Question: I am part of a large family and to save everyone some money at Christmas, we do a Secret Santa of sorts for gift giving. I am writing this script so that this all can be managed via a spreadsheet since our process can be somewhat messy. The rules are:
1. Each "Santa" is given two names that they must buy gifts for.
2. Those 2 names can not be the same.
3. Couples can not give gifts to each other or their children. Children can not give gifts to their siblings or their parents.
Here is a table with some example data:

I believe my issue is occurring because of the following code:
'''
//Remove disallowedNames from currentAvailableNames
for (j=0; j<disallowed.length; j++){
var disallowedName = disallowed[j];
currentAvailableNames.splice(currentAvailableNames.indexOf(disallowed[j]), 1);
}
'''
For some reason, the disallowed name(s) are also being removed from the availableNames array and I have no idea why. The only way I have been able to "fix" it, is by adding in the following code after the recipient has been picked:
'''
//Add Disallowed Names back to Available Names Array
for (k=0; k<disallowed.length; k++){
var disallowedName = disallowed[k];
if (disallowedName.length >0) {
availableNames.push(disallowedName);
}
}
'''
'''
function giftAssignments() {
//Get Settings
var ss = SpreadsheetApp.getActiveSpreadsheet();
var settings = ss.getSheetByName("Settings");
var resultsSheet = ss.getSheetByName("Results");
var numOfAssignments = settings.getRange("B2").getValue();
var minPrice = settings.getRange("B3").getValue();
var maxPrice = settings.getRange("B4").getValue();
var firstName = settings.getRange("B5").getValue();
var santasLastRow = settings.getLastRow();
var santasLastCol = settings.getLastColumn();
var santasTotal = santasLastRow - firstName + 1;
var santasAsRange = settings.getRange(firstName,1,(santasLastRow - firstName + 1), santasLastCol).getValues();
//Create Santas Array (santas)
var santas = []
for (var i=0; i<santasAsRange.length; i++) {
var name = santasAsRange[i][0];
var email = santasAsRange[i][1];
var disallowedAsString = santasAsRange[i][2];
disallowedAsString = disallowedAsString.replace(", ",",");
var disallowed = disallowedAsString.split(",");
disallowed.push(name);
var santa = [];
santa[0] = name;
santa[1] = email;
santa[2] = disallowed;
santas.push(santa);
}
//Create Array of Names (availableNames)
var availableNames = [];
for (i=0; i<santas.length; i++) {
var aName = santas[i][0];
availableNames.push(aName);
}
//Assign Recipients
var results = assignRecip(santas, availableNames);
Logger.log("RESULTS = " + results);
}
function assignRecip(santas, names) {
var availableNames = names;
for (i=0; i<santas.length; i++) {
var currentAvailableNames = availableNames;
var name = santas[i][0];
var disallowed = santas[i][2];
Logger.log("Santa = " + name);
Logger.log("availableNames = " + availableNames);
//Remove disallowedNames from currentAvailableNames
for (j=0; j<disallowed.length; j++){
var disallowedName = disallowed[j];
currentAvailableNames.splice(currentAvailableNames.indexOf(disallowed[j]), 1);
}
Logger.log("currentAvailableNames = " + currentAvailableNames);
//Pick Random Ricipient from currentAvailableNames
var recipient = currentAvailableNames[Math.floor(Math.random() * currentAvailableNames.length)];
Logger.log("Recipient = " + recipient);
//Add Recipient to Santa Array
santas[i].push(recipient);
//Add Disallowed Names back to Available Names Array
for (k=0; k<disallowed.length; k++){
var disallowedName = disallowed[k];
if (disallowedName.length >0) {
availableNames.push(disallowedName);
}
}
//Add Recipient to Disallowed Names Array
santas[i][2].push(recipient);
//Remove Recipient from Available Names Array
availableNames.splice(availableNames.indexOf(recipient),1);
Logger.log("availableNames = " + availableNames);
Logger.log(" ");
}
return santas;
}
'''
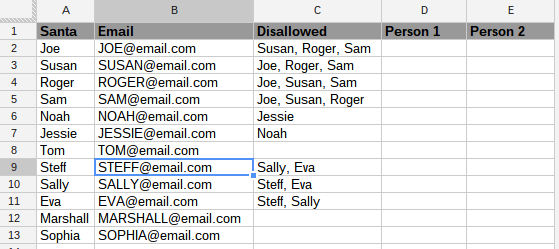
Answer: They're references to the same Array. This code doesn't copy the Array itself. It copies the reference to the Array.
'''
var currentAvailableNames = availableNames;
'''
You can fix it using '.slice()'.
'''
var currentAvailableNames = availableNames.slice();
'''
Now you have two separate Arrays, so direct modifications to 'currentAvailableNames' will not affect 'availableNames'.
Note that this is a shallow clone. If it was an Array of Objects or Arrays, then modifications to the nested Object would still be visible from both Arrays.